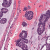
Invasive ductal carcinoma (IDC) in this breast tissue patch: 1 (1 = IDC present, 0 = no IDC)